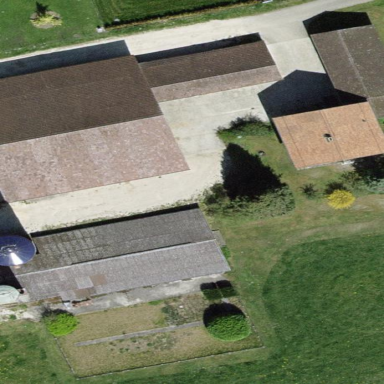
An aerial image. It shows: Farmyard area.